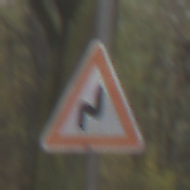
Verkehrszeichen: DoppelkurveRechts
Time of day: MorningAfternoon
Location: Outdoor (Nature)
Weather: Overcast
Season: Autumn
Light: Natural